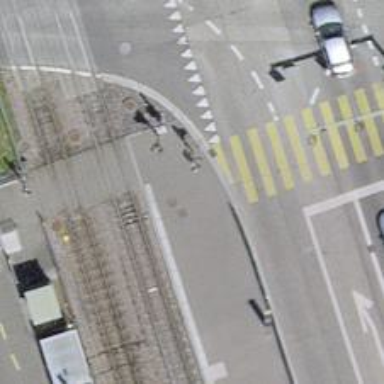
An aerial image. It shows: Footway along the road.